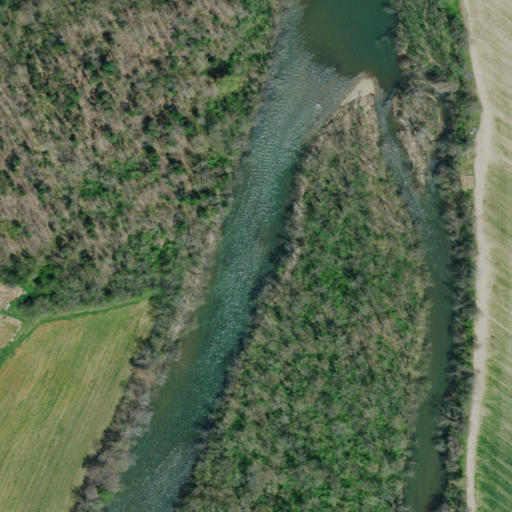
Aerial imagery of bar in Tennessee named Clarks Shoals containing deciduous forest, mixed forest, pasture, open water, woody wetlands, and herbaceous wetlands